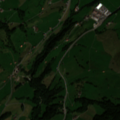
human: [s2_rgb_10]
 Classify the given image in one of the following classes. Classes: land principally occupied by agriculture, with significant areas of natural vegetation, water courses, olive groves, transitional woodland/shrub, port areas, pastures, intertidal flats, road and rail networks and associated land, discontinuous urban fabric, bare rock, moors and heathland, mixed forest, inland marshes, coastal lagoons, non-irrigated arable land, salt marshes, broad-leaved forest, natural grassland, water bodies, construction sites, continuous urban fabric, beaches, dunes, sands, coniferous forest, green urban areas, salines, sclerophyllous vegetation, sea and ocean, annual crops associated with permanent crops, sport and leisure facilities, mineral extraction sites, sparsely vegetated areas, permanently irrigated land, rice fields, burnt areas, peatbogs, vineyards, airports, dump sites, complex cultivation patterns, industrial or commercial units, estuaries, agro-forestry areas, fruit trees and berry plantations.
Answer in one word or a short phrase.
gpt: complex cultivation patterns, broad-leaved forest, mixed forest